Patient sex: M
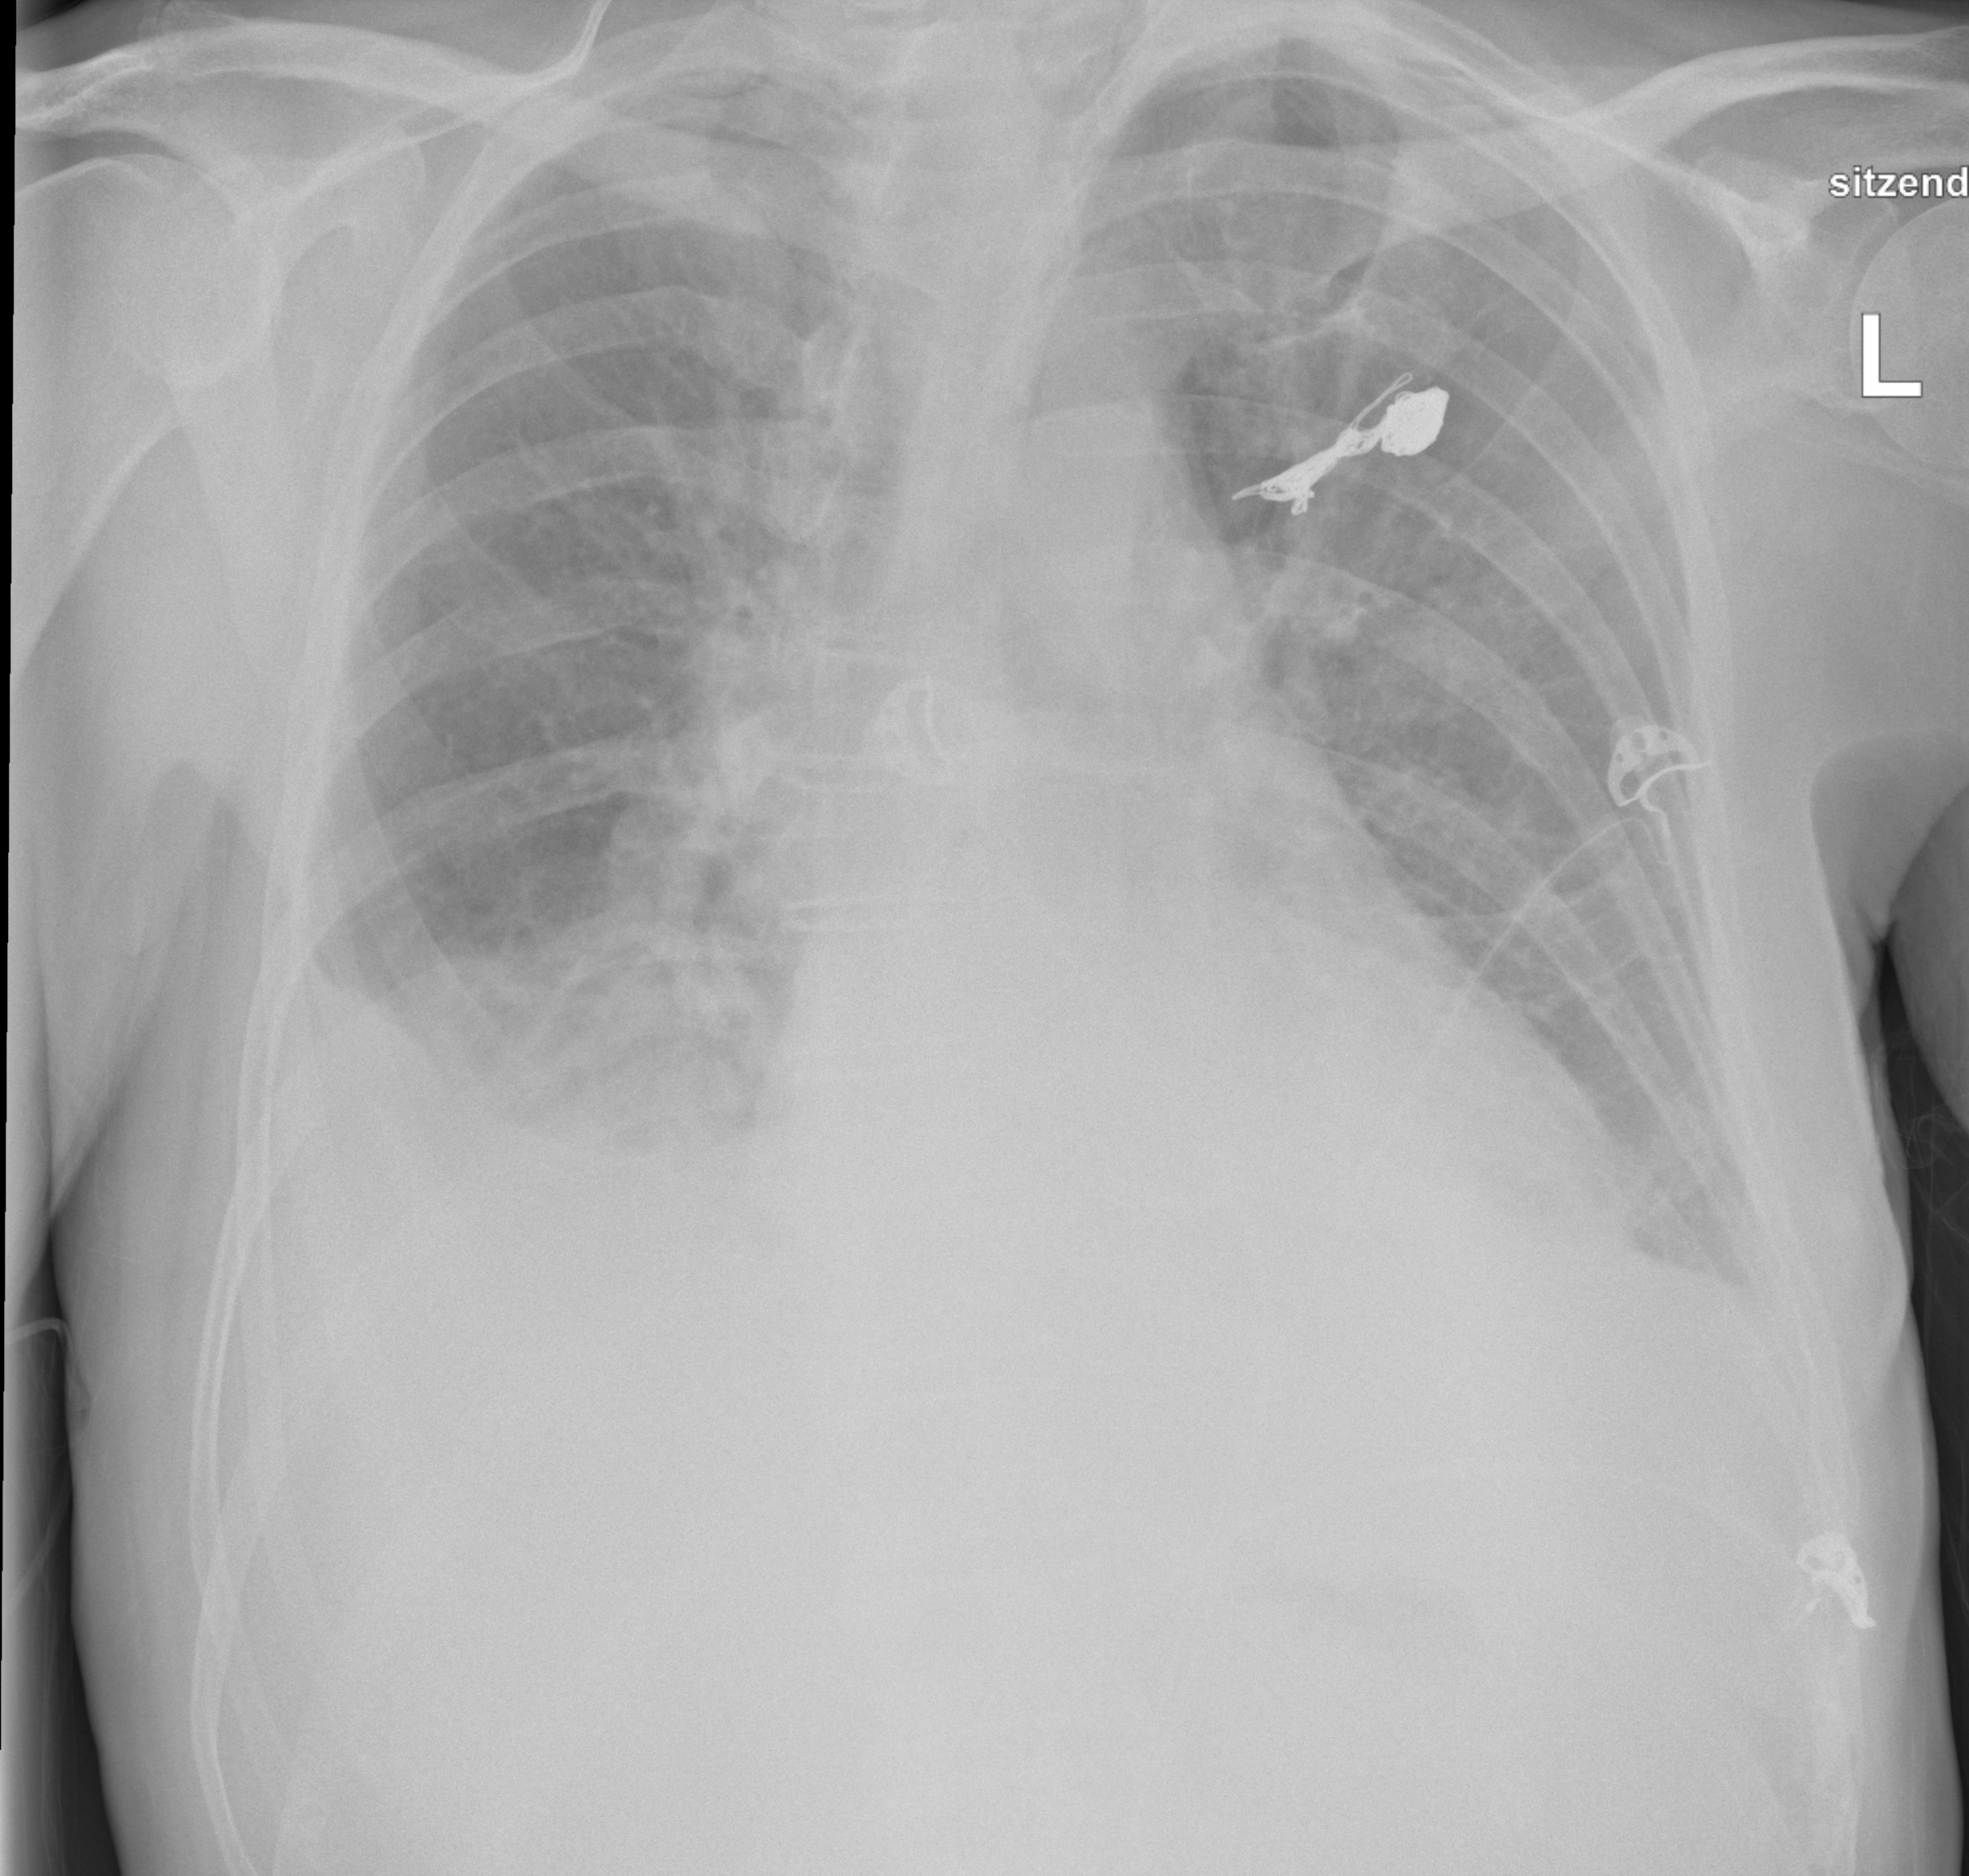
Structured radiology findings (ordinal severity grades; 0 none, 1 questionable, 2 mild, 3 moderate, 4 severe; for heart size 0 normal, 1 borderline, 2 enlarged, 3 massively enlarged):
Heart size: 2
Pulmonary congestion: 0
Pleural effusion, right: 3
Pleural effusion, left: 3
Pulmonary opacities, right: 3
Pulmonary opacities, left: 2
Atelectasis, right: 3
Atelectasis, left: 2